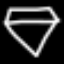
Label: diamond